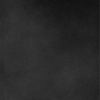
Label: dusty